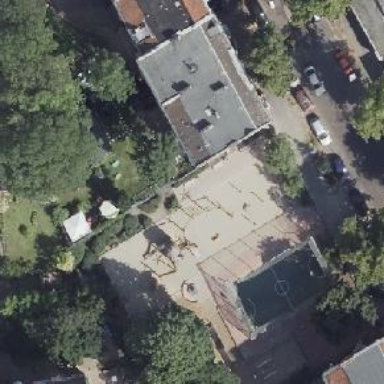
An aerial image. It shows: Playground with climbing equipment.